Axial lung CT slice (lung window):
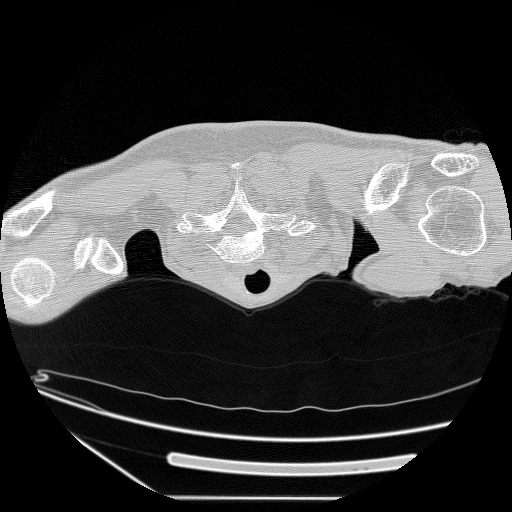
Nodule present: no